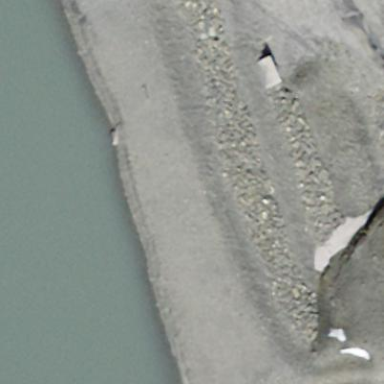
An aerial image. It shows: Dam along waterway.